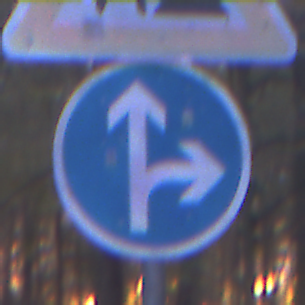
Verkehrszeichen: VorgeschriebeneFahrtrichtungGeradeausOderRechts
Zusatzzeichen oben: Arbeitsstelle
Umgebung: Outdoor, Suburban
Tageszeit: Night
Wetter: PartlyCloudy
Licht: Artificial
Jahreszeit: NotSpecified
Kontrast: LowContrast